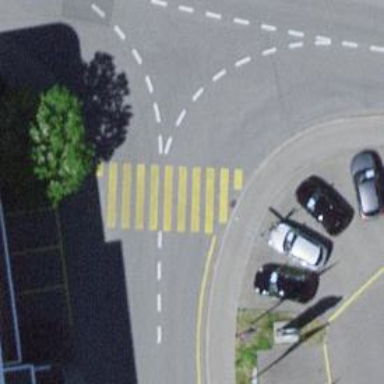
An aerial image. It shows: Marked road crossing.